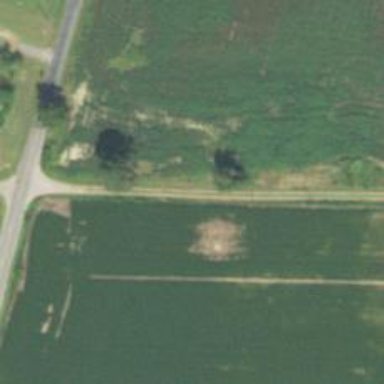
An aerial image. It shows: Track road with grade2 tracktype. It is accompanied by man-made cutline.